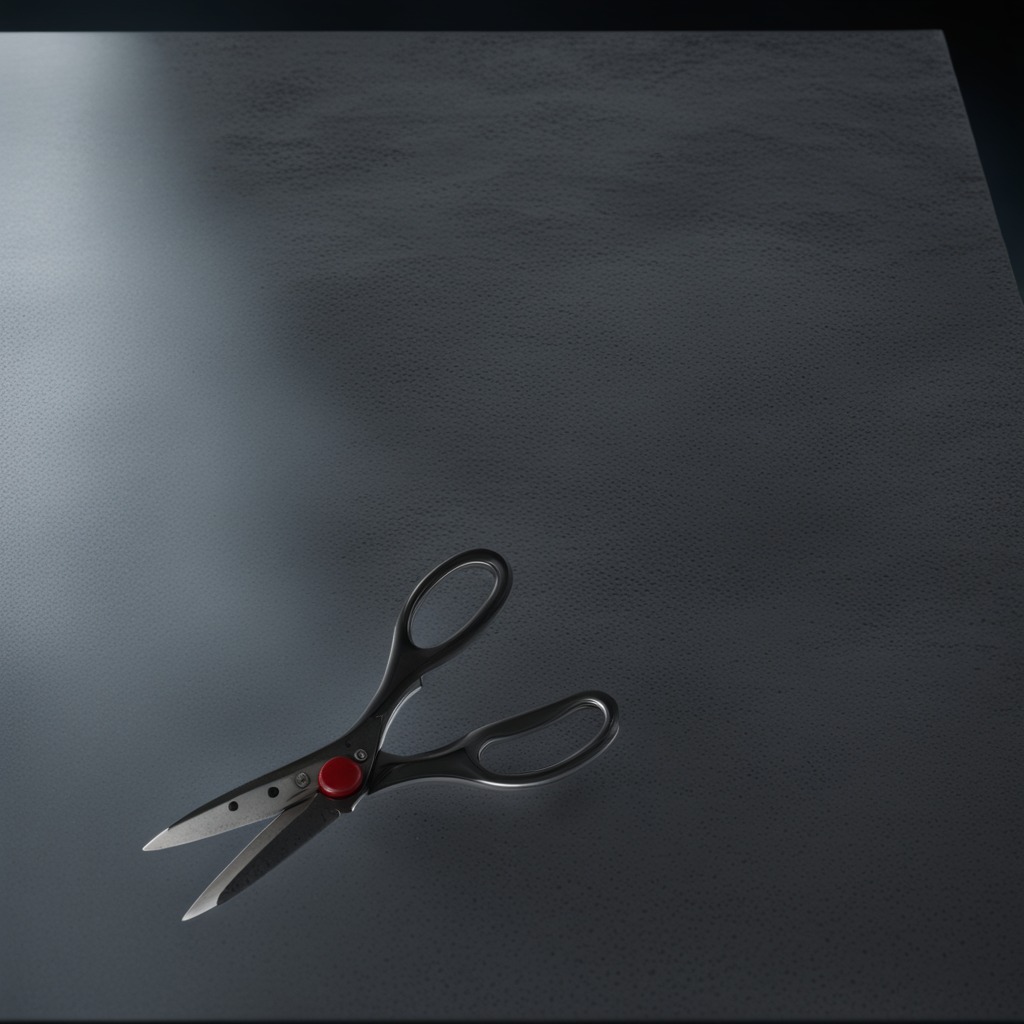
A scissor lies on a clean granite table inside a workshop at night dim ambient light soft shadows worn but